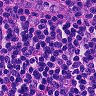
Metastatic tissue present: no